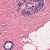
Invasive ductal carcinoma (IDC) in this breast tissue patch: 0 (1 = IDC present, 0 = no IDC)